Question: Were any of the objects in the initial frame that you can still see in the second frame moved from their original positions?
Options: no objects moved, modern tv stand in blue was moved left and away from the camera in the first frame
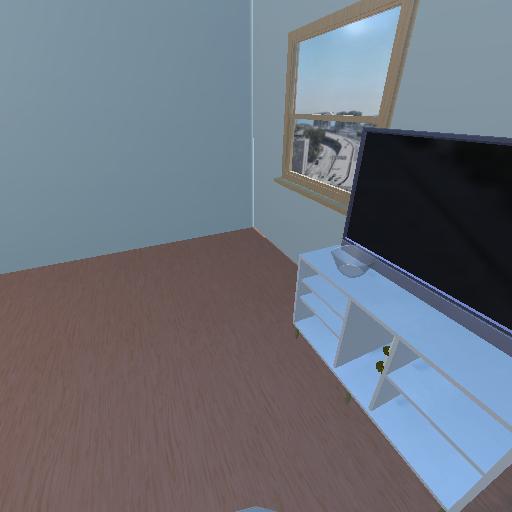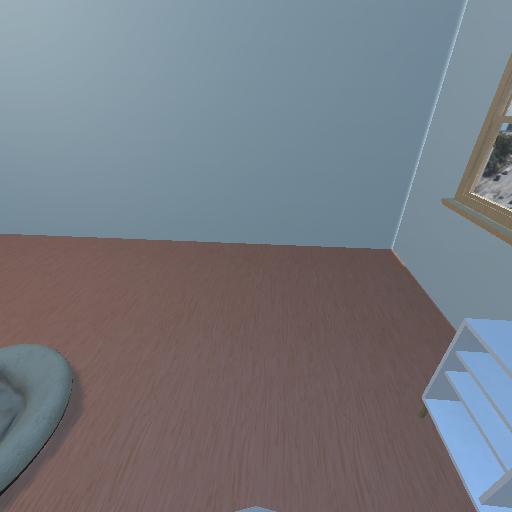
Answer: no objects moved